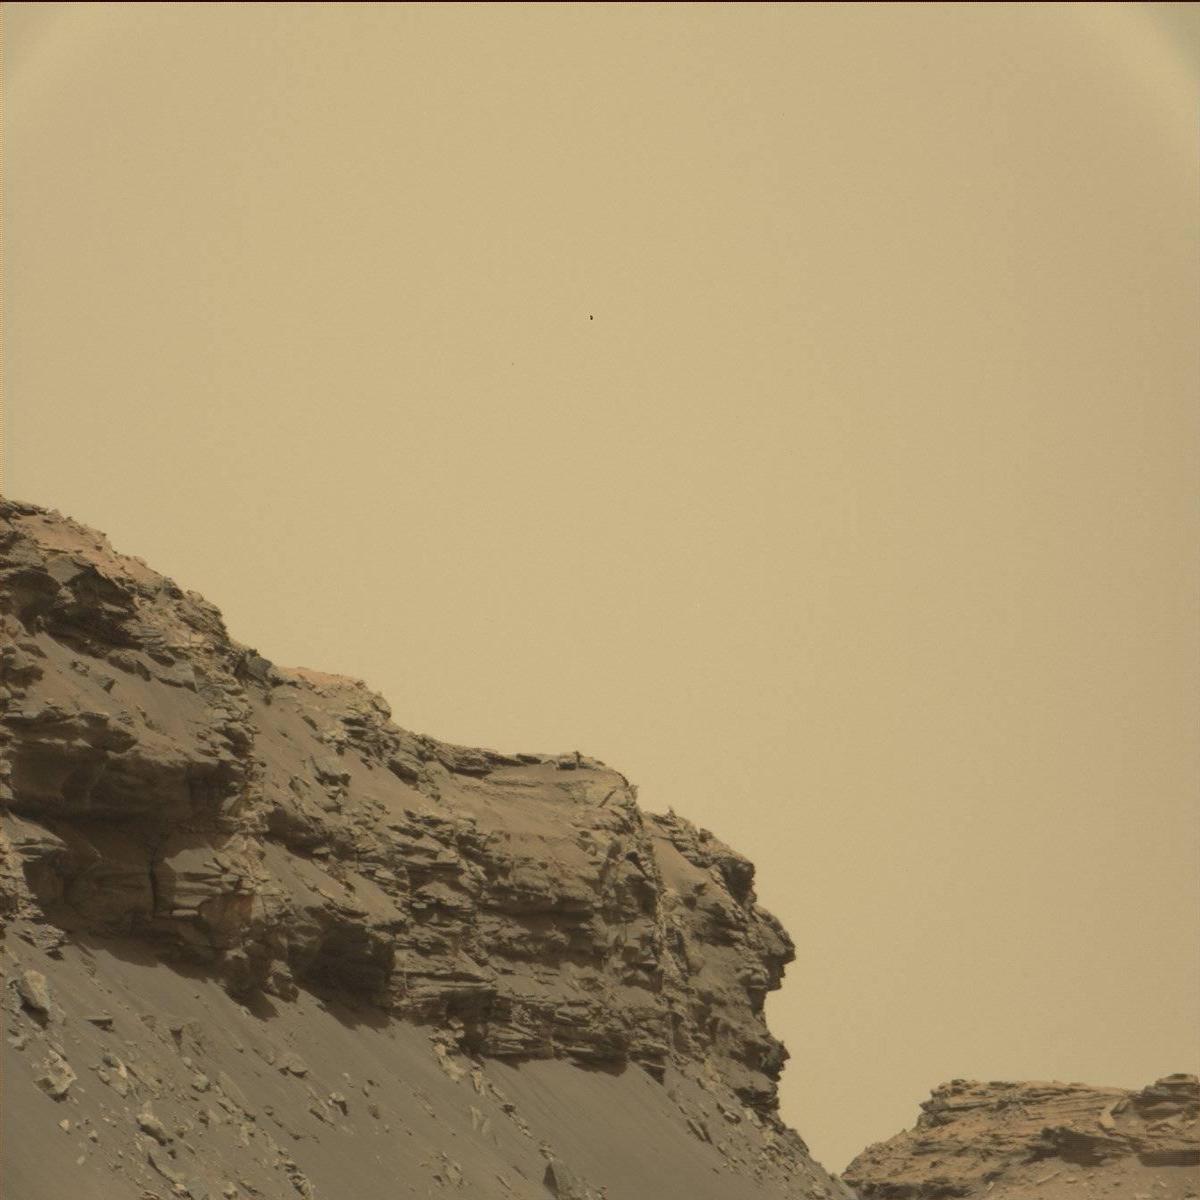
Terrain classes present: Bedrock, Sand / Soil, Sky